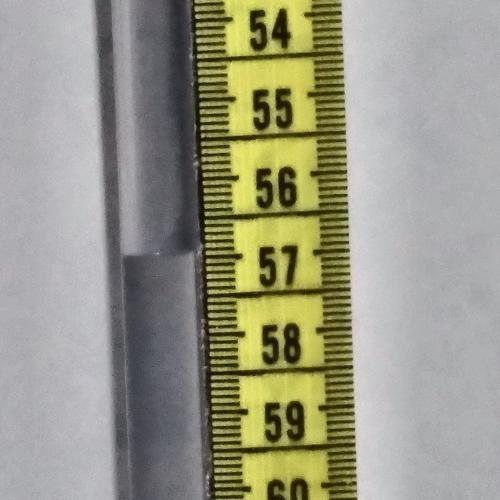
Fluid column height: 56.9 cm